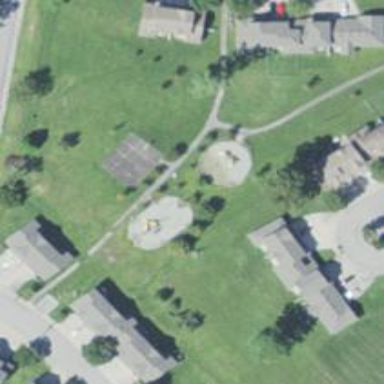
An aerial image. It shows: Basketball court in the leisure land pitch.